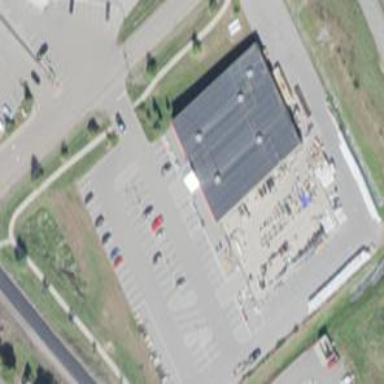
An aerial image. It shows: Retail building that serves as country store.